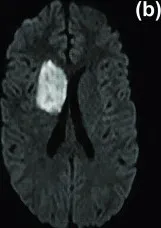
MRI on the brain. MRI on the brain has shown acute right basal ganglia infarct. DWI.
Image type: radiology (mri)